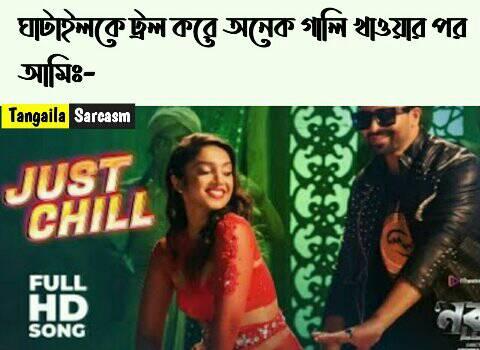
Caption: JUST CHILL   ঘাটাইলকে ট্রল করে অনেক গালি খাওয়ার পর    আমিঃ-
Label: non-hate